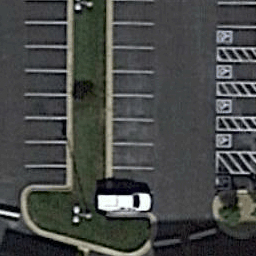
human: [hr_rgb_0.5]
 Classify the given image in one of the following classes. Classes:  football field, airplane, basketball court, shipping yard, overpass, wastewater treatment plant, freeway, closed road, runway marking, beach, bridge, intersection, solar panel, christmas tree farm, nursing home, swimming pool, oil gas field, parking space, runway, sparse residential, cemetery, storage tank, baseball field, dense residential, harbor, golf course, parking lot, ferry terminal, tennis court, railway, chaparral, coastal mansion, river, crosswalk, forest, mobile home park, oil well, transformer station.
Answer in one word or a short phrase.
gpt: parking space